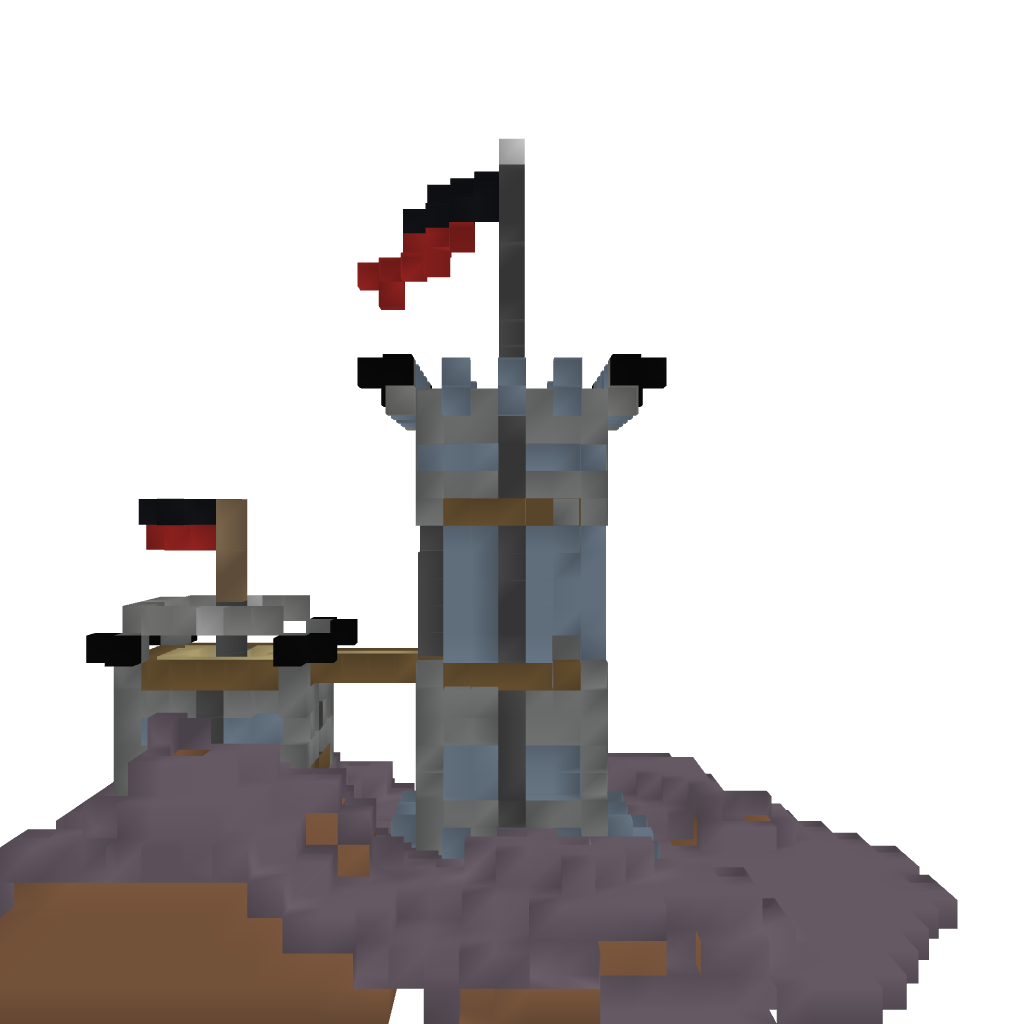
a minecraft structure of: Castle